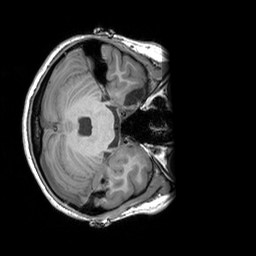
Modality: T1w
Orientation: axial
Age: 20
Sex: female
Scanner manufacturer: siemens
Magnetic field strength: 3 T
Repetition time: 2.3 s
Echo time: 0.00303 s